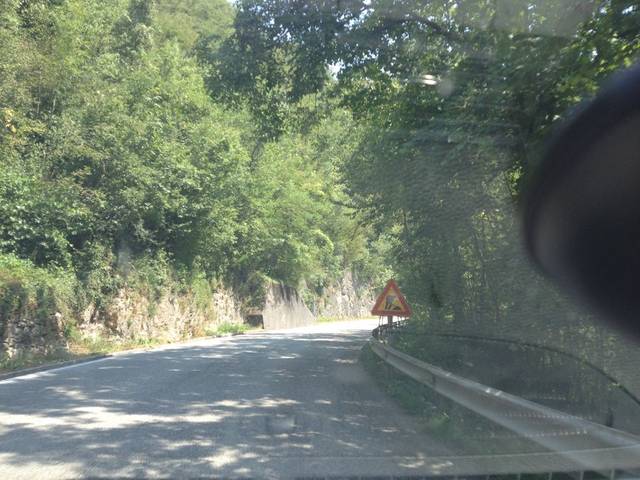
Region: Italy
Coordinates: 45.816, 11.314